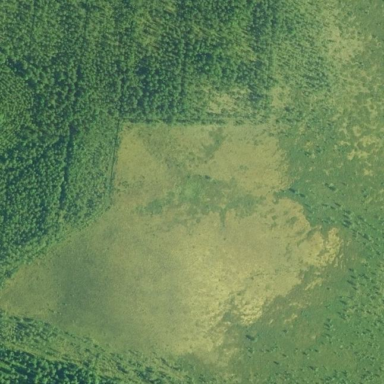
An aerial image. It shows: Bog wetland.